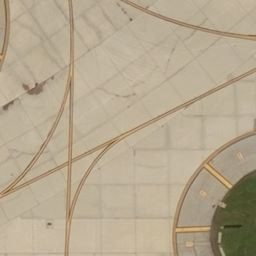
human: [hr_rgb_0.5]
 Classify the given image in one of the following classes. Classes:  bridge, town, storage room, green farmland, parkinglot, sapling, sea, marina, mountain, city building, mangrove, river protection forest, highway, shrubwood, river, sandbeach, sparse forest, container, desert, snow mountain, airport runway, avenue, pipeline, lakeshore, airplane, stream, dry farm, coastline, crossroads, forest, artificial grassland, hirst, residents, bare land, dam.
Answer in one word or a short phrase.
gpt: airport runway